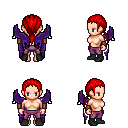
a pixel art fantasy rpg character, female body template, human, light skin, purple wings, magenta pants, red ponytail hairstyle, leather bracers, black shoes, four views (front, back, left, right), 2x2 character sprite sheet, small pixel art, hard edges, no anti-aliasing